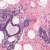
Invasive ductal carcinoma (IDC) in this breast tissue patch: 0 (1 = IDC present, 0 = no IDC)